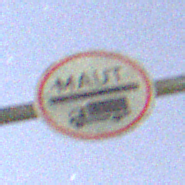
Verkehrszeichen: Mautpflicht
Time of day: Night
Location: Outdoor (Nature)
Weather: Clear
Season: NotSpecified
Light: Natural